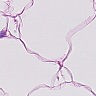
Metastatic tissue present: no